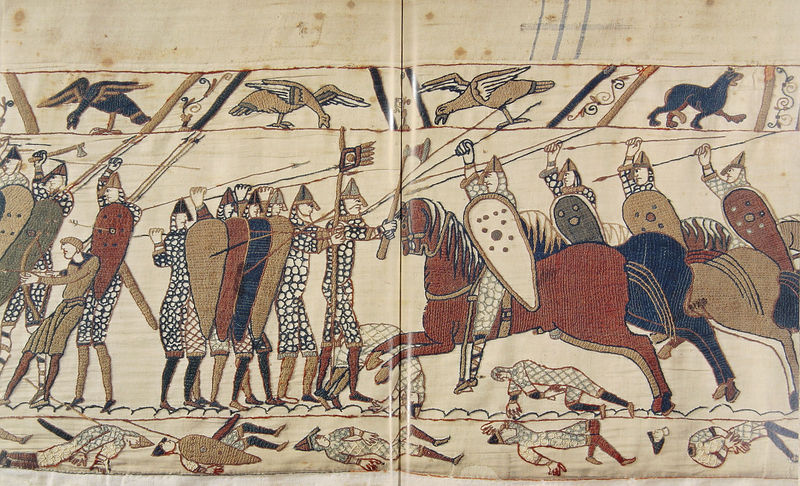
Titel: Teppich von Bayeux
Institution: Bayeux, Städtisches Museum
Schlagwörter: gemälde, kampf, mann, vogel, männer, hunde, teppich, tod, vögel, stickerei, stoff, england, pferd, pferde, reiter, schlacht, schild, tote, stof, ritter, axt, lanzen, speer, pfeil, pfeile, schilde, pfeil und bogen, falken, bayeux, rutter, 1066